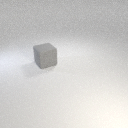
large gray rubber cube